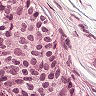
Metastatic tissue present: yes